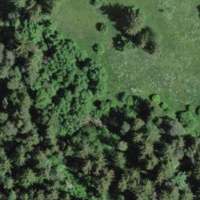
EUNIS habitat code: 44
Species observed at this site:
Narcissus poeticus